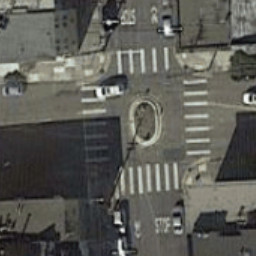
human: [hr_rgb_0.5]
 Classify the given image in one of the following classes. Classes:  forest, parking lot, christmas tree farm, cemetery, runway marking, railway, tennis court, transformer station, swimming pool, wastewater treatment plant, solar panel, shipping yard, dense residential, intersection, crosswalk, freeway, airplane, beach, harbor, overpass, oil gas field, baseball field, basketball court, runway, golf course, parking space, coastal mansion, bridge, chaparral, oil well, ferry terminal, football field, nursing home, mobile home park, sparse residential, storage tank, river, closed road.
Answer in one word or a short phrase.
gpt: crosswalk